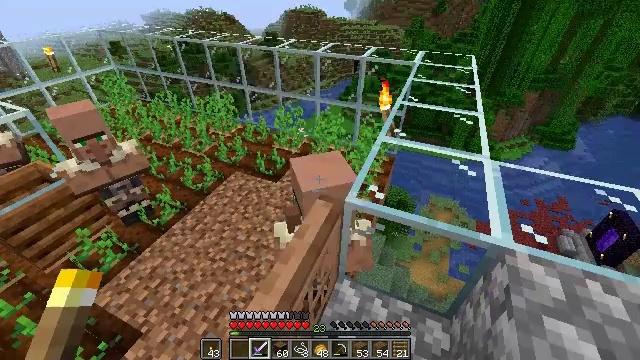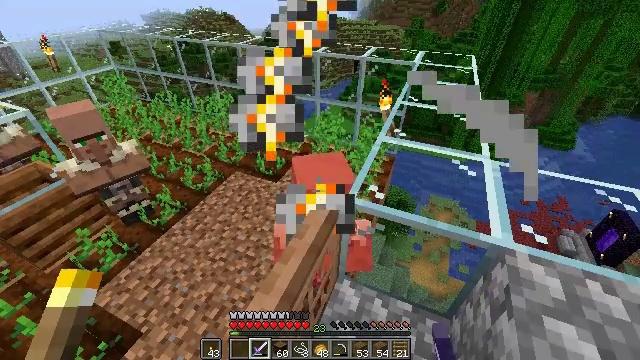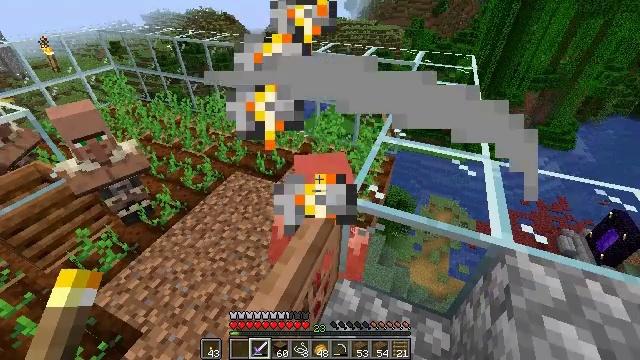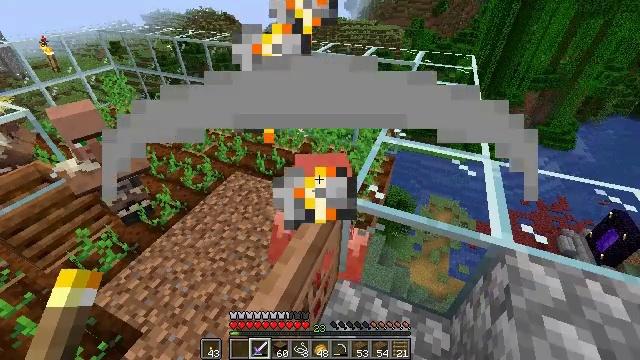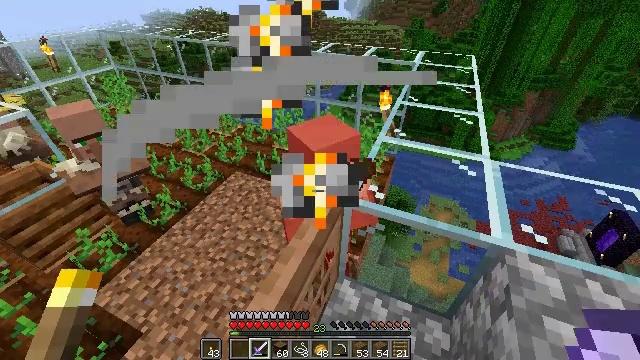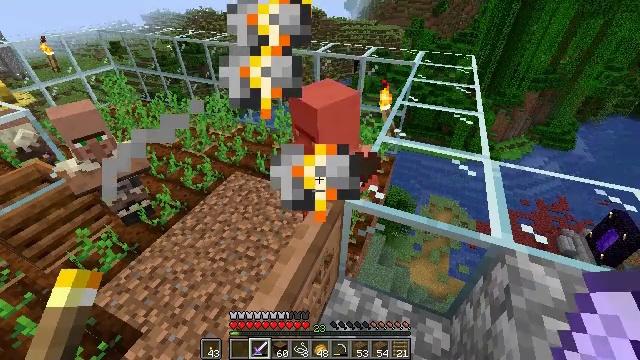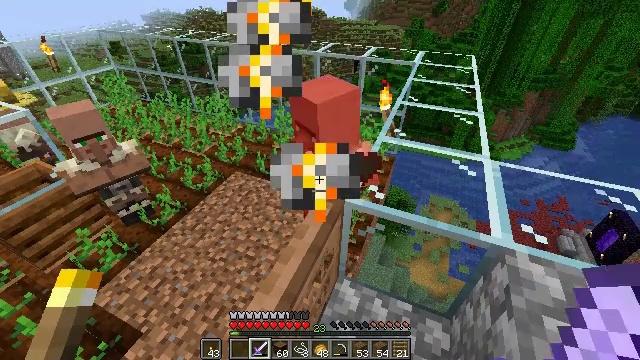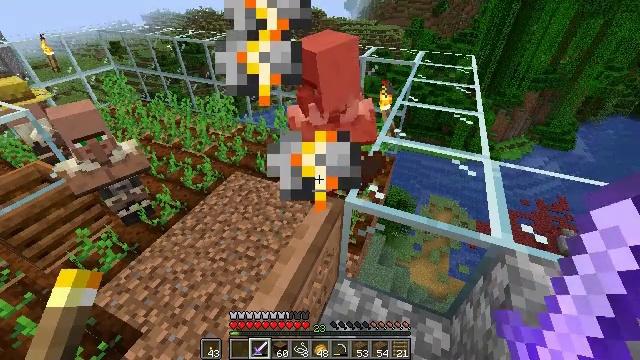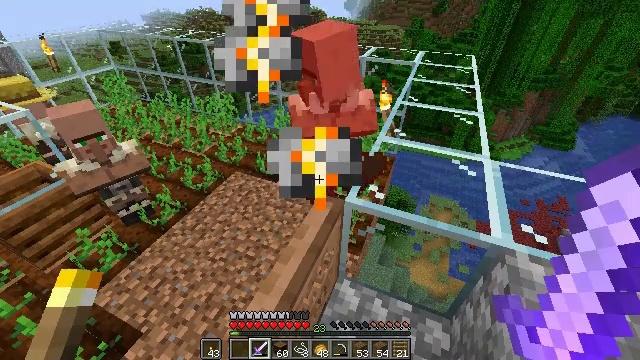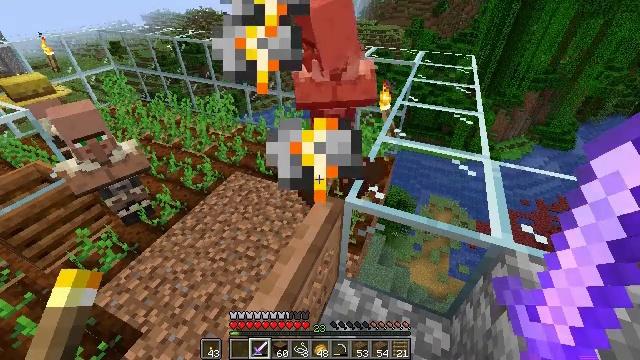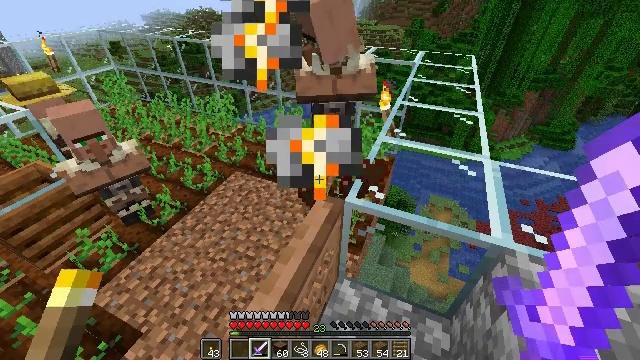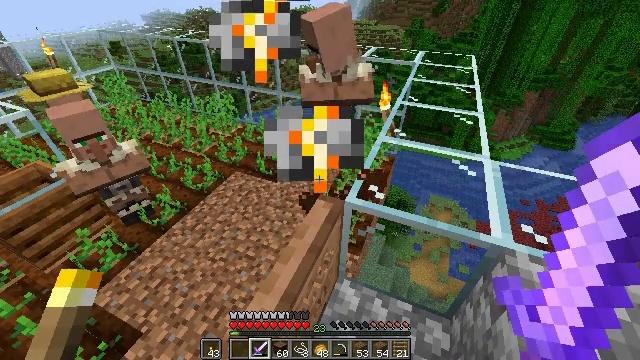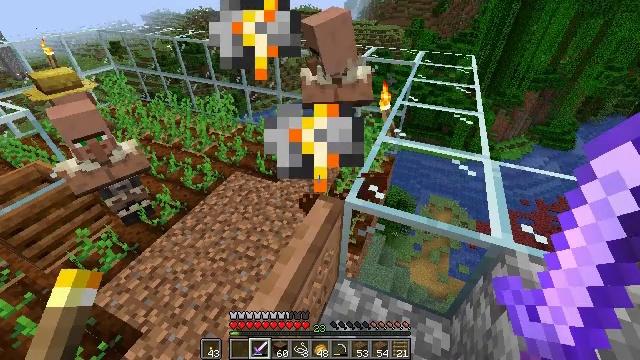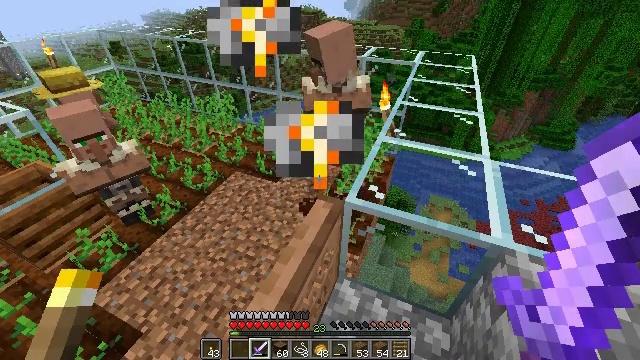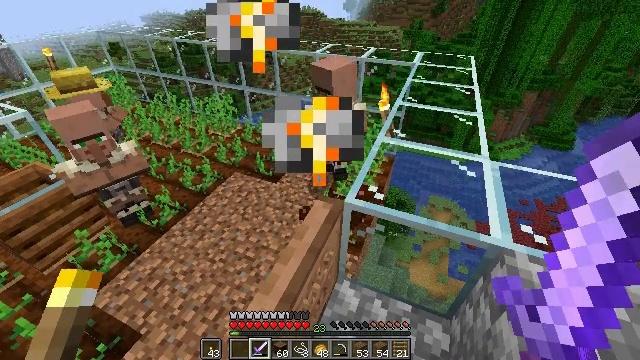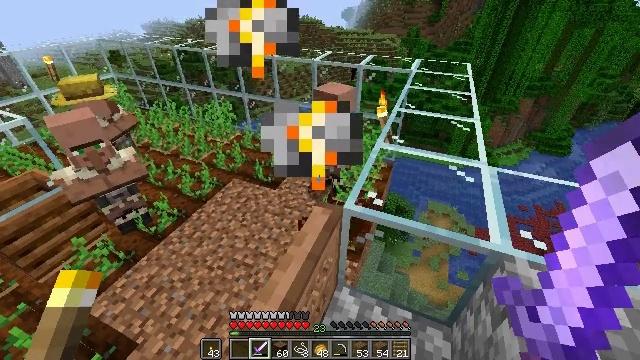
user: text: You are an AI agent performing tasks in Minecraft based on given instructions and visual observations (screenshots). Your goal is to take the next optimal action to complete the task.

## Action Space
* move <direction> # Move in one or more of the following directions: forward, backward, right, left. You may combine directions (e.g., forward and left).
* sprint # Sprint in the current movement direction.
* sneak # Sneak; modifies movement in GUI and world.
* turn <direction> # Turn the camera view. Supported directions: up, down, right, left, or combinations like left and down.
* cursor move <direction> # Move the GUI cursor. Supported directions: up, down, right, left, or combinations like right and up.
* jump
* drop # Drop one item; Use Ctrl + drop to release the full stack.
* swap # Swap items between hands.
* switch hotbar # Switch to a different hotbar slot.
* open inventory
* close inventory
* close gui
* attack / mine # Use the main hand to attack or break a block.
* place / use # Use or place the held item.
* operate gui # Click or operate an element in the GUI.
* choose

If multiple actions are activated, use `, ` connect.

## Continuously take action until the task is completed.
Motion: motion action
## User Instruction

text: Eliminate the villager.
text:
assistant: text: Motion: sneak, attack / mine
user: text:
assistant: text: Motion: sneak, attack / mine
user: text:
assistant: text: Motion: sneak, attack / mine
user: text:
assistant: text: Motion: sneak
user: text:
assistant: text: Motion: sneak
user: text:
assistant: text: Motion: sneak
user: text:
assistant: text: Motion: sneak
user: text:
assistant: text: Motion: sneak
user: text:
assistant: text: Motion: sneak
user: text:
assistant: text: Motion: sneak
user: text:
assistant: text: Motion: sneak
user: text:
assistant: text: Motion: sneak
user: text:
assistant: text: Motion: sneak
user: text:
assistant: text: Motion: sneak
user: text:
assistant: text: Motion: sneak, turn up
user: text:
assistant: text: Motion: sneak
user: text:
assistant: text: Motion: sneak
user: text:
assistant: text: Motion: sneak
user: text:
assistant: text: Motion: sneak
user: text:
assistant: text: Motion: sneak
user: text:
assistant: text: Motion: sneak
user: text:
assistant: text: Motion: sneak
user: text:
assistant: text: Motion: sneak
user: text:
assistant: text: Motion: sneak
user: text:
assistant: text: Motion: sneak
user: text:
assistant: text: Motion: sneak
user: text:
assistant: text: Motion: sneak
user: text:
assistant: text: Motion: sneak
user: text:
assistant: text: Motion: sneak, turn down
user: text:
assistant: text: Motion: sneak, turn down